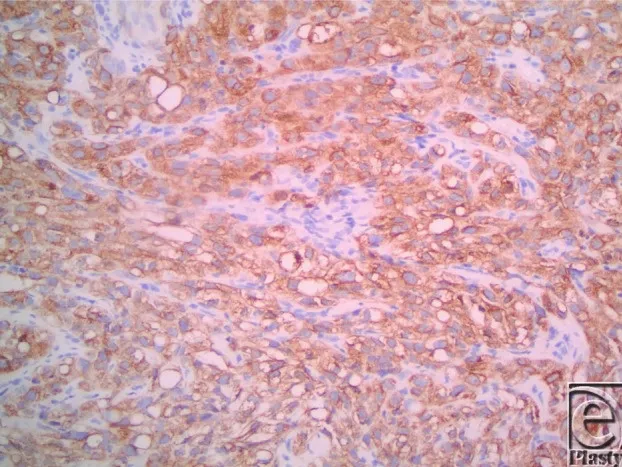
Immunohistochemistry revealed positive staining with epithelial membrane antigen.
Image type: pathology (immunostaining)